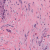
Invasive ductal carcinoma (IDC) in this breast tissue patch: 0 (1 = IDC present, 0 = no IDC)